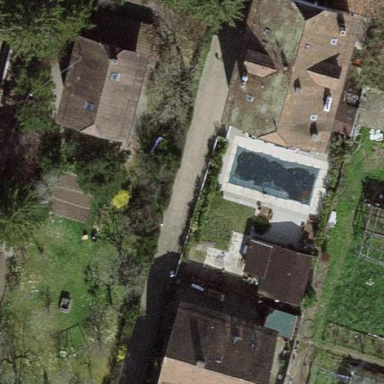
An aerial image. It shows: Garden enclosed by fence.